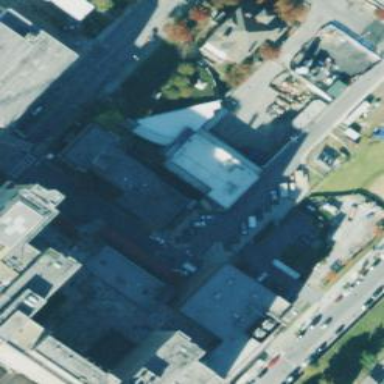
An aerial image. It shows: Hospital building.